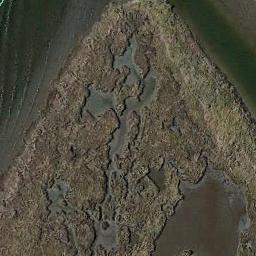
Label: wetland